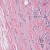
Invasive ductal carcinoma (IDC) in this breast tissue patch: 0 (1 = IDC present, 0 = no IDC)